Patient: sex M, age 60
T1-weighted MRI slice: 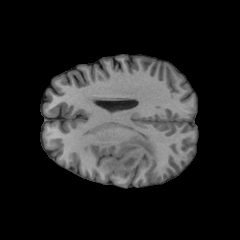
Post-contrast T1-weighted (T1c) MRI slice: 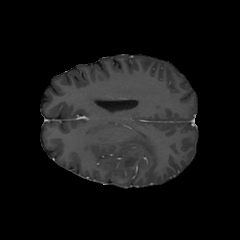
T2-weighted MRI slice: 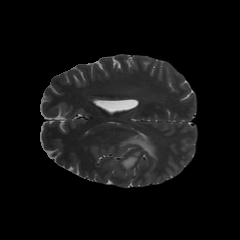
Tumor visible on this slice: yes
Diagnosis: Glioblastoma, IDH-wildtype
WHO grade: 4